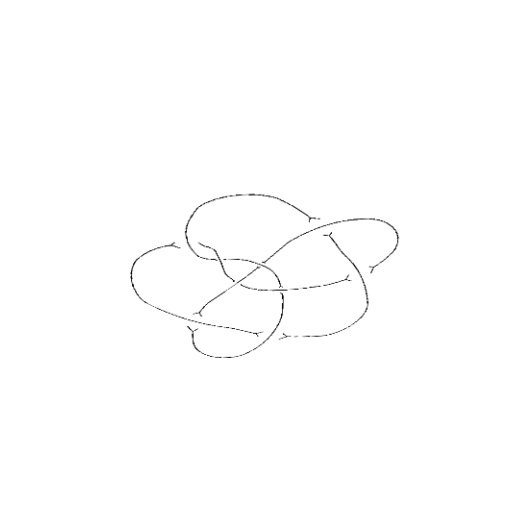
Crossing number: 9